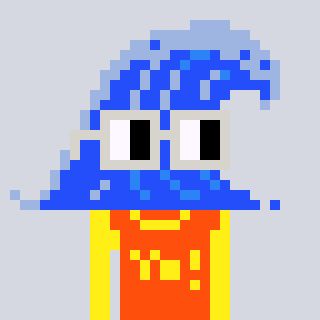
a pixel art character with square light gray glasses, a wave-shaped head and a orange-colored body on a cool background